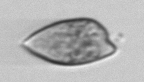
Label: Prorocentrum_dentatum